Question: I'm using MS Access 2003/2007.
This is a simplified scenario but hopefully helps clarify. I have a table called 'TableAB' that consists of 2 columns as follows:

'FieldA' is used to populate a UserForm multiselect Listbox which then allows users to select one or more items to search. The selected items are then used to search a separate primary table that contains several thousand records.
'FieldB' describes 4 relationship sets (9, 10, 19 and 28) between certain items in 'FieldA', and allows us to auto-expand the search selection, if a separate "Auto" user switch is enabled.
For example, if the selected search items are 2, 10 and 11 then the auto expanded search would be 2,10,11,25,26,34,66. Here, 25, 26, 34 and 66 are auto included.
I can auto expand using the above example with the following:
'''
SELECT FieldA
FROM TableAB
WHERE FieldA In (2,10,11) Or FieldB In (2,10,11);
'''
Where a user selects all items of a particular relationship but does not select the primary item describing that relationship (the item in 'FieldB'), then, I would like that item to be auto included (no user switch is required since the missing item should always be included).
For example, if the user selects 23 and 24 then I would like 9 to be included - but only providing the user entered both 23 and 24
I can return the primary relationship item using the following as an example:
'''
SELECT DISTINCT FieldB
FROM tblABC
WHERE (FieldA In (1,2,9,30,68) And FieldB <> Null) Or FieldB In(1,2,9,30,68);
'''
But I'm finding it difficult, due to my limited SQL knowledge, to think of a way to achieve my goal simply/elegantly without resorting to interfacing too much with Visual Basic, something I could do but would prefer not to. Any help/pointers would be greatly appreciated.
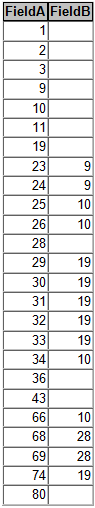
Answer: I think the following query does what you want:
'''
SELECT FieldA
FROM TableAB
WHERE FieldA In (9) Or FieldB In (9)
UNION
SELECT FieldB
FROM TableAB as ab
GROUP BY FieldB
HAVING SUM(IIF(FieldA in (9), 1, 0)) = COUNT(*) AND
COUNT(*) = (SELECT COUNT(*) FROM TableAB WHERE FieldA in (9) AND ab.FieldB = TableAB.FieldB)
'''
The second 'select' adds the higher level relationship. The 'having' clause checks that all the values for a given 'FieldB' match back to your list and only to your list.